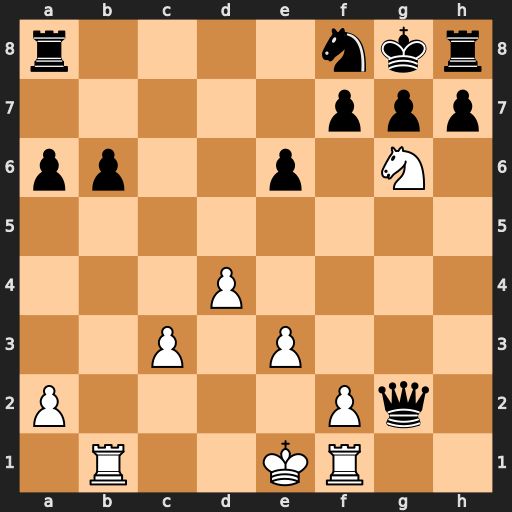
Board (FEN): r4nkr/5ppp/pp2p1N1/8/3P4/2P1P3/P4Pq1/1R2KR2
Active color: w
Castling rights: -
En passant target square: -
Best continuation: Ne7#